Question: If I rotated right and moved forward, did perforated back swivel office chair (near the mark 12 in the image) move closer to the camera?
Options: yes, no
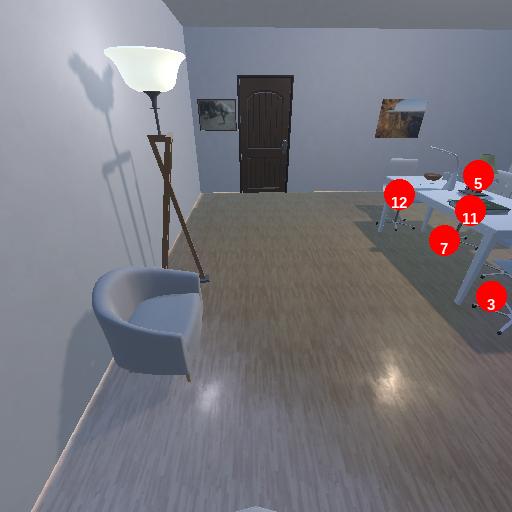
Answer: yes